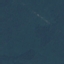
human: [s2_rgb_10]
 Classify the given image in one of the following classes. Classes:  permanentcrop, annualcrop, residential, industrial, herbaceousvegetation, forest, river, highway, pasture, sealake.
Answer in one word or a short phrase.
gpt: Forest